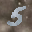
Label: 5